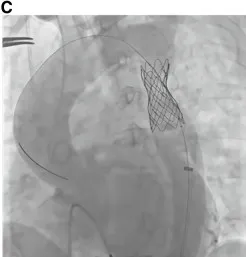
Ct aortogram and invasive aortic angiography. A CP stent was implanted via the right femoral artery.
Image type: radiology (x_ray)